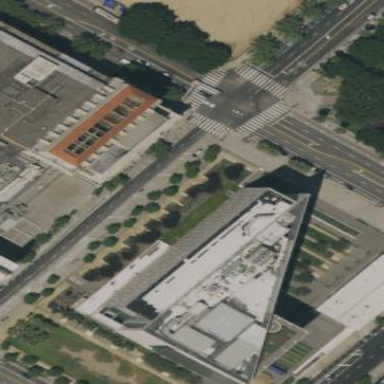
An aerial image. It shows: Part of building is shown in the image.